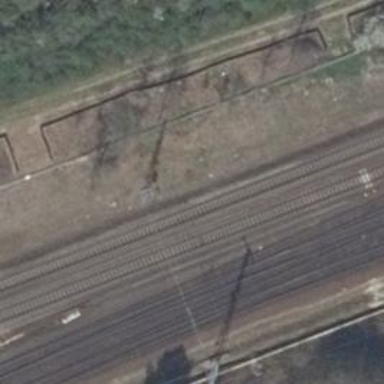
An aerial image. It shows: Electrified contact line.